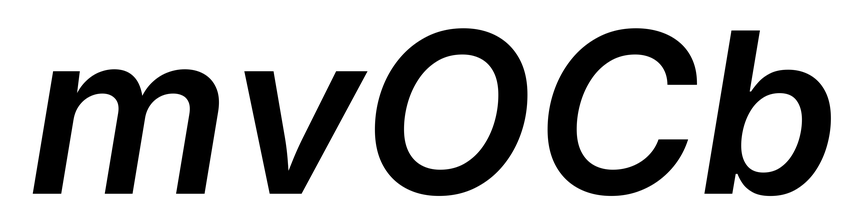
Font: Inter-Italic_SemiBold_Italic